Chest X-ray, AP view. Patient: 44 years old, sex F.
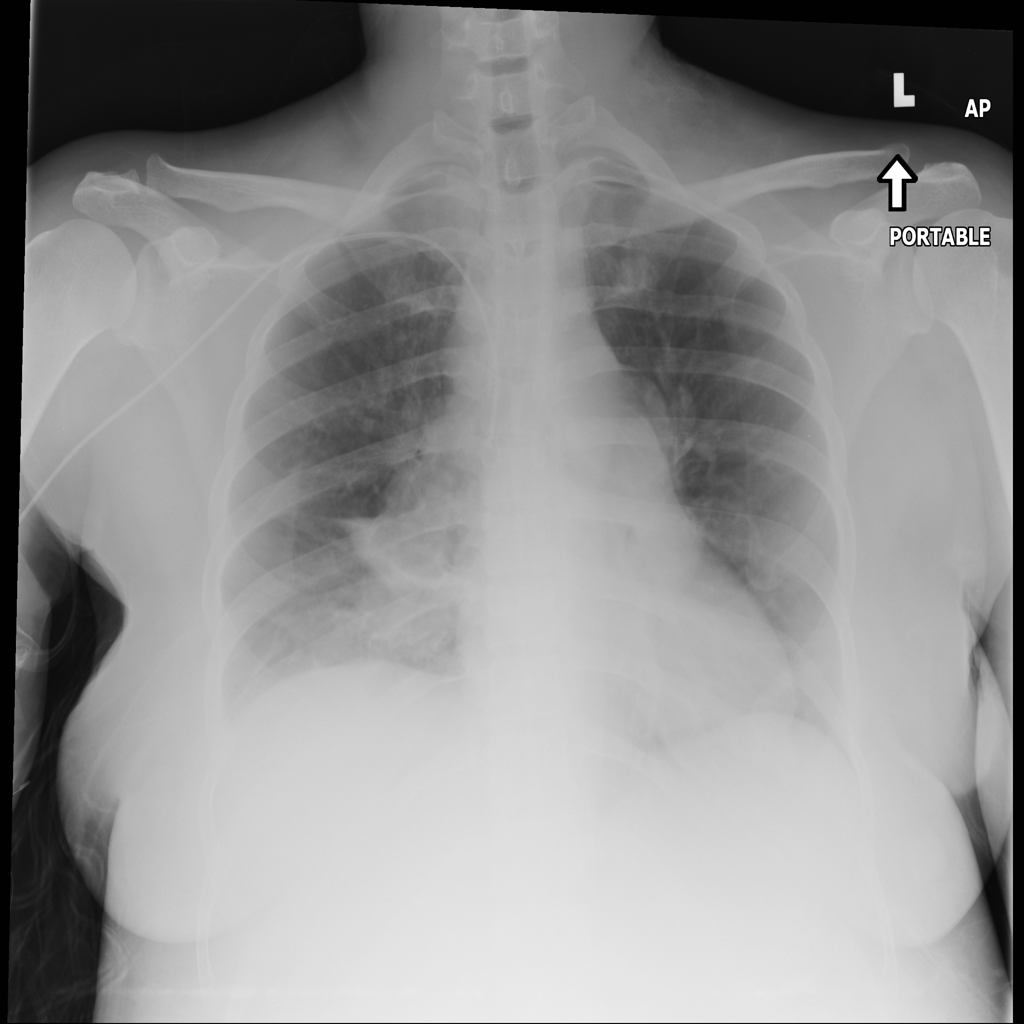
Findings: Atelectasis